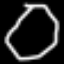
Label: octagon